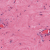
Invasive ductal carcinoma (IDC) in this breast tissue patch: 0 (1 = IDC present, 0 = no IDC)